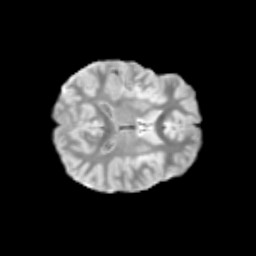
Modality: T2w
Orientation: axial
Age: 13
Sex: female
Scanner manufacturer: siemens
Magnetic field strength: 3 T
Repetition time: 3.8 s
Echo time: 0.07 s